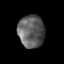
Tissue: prostate
Cell type: T cells
Senescence score: 0.3115
Nuclear area (px): 845
Mean DAPI intensity: 94.716